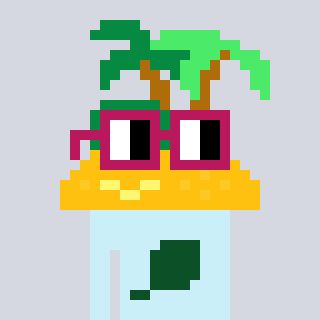
a pixel art character with square dark red glasses, a island-shaped head and a cold-colored body on a cool background